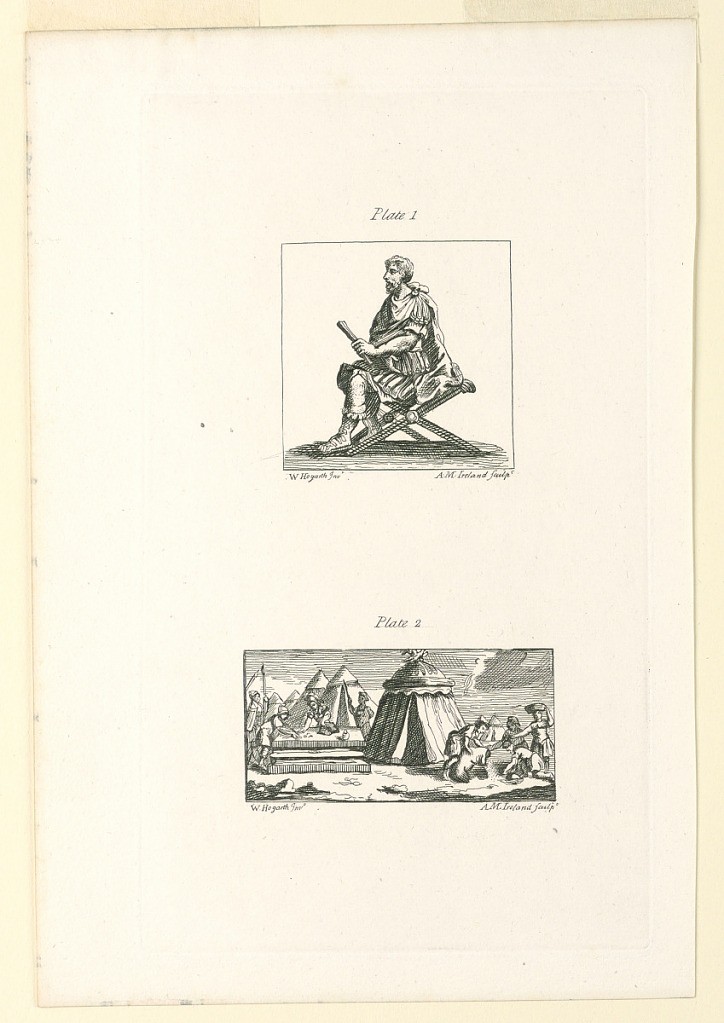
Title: Plates 1 and 2, Illustrations for "Roman Military Punishment" by John Beaver
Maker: A.M. Ireland
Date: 1725-1794
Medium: Etching on paper
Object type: Print
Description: Two etchings on one plate. Plate 1: A Roman seated on a stool facing left. Plate 2: Army camping scene. Tents in background. In foreground, soldiers grinding flour.